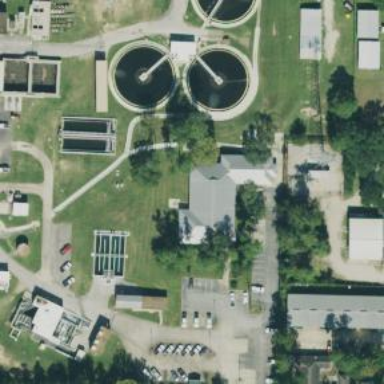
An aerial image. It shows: Waste water treatment plant.